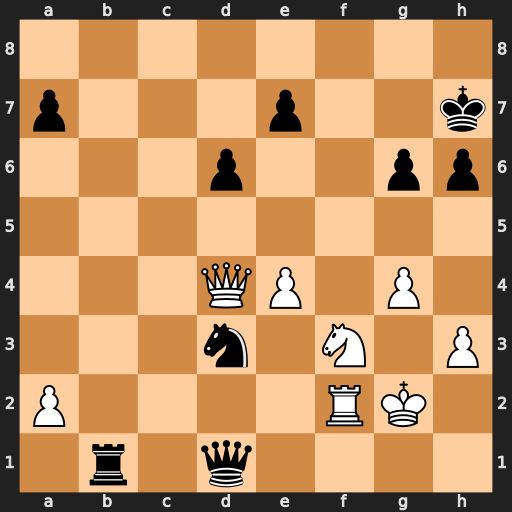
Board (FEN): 8/p3p2k/3p2pp/8/3QP1P1/3n1N1P/P4RK1/1r1q4
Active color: w
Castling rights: -
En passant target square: -
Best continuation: Ng5+ hxg5 Rf7+ Kh6 Qg7#